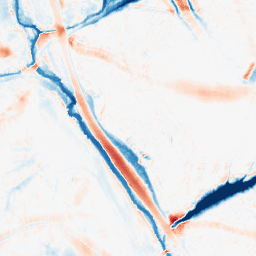
Category: morphological
Decomposition family: morphological_ellipse
Decomposition parameters: operation: average
width: 30
height: 30
Upsampling method: regularized
Upsampling parameters: scale: 2
lambda_reg: 0.001
Upsampling scale: 2